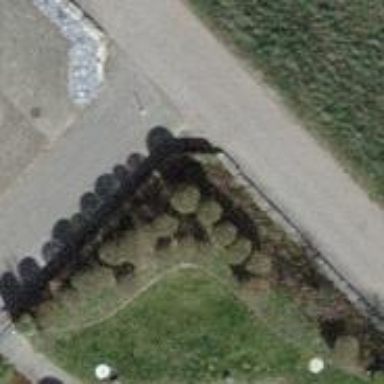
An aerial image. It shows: Bollard.